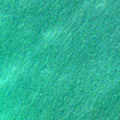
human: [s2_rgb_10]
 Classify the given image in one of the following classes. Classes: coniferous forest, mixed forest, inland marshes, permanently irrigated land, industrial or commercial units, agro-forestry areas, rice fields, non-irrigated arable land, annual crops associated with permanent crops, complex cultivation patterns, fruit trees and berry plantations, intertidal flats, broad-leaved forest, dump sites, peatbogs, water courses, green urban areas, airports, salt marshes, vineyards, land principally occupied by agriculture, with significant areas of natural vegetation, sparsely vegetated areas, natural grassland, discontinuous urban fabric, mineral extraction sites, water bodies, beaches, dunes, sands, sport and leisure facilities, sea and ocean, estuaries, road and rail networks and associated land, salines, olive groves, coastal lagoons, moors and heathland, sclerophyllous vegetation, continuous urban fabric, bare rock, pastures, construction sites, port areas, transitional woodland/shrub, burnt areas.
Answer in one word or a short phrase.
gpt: sea and ocean